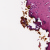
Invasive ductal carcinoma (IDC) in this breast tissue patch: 0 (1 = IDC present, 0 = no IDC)